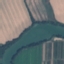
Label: River